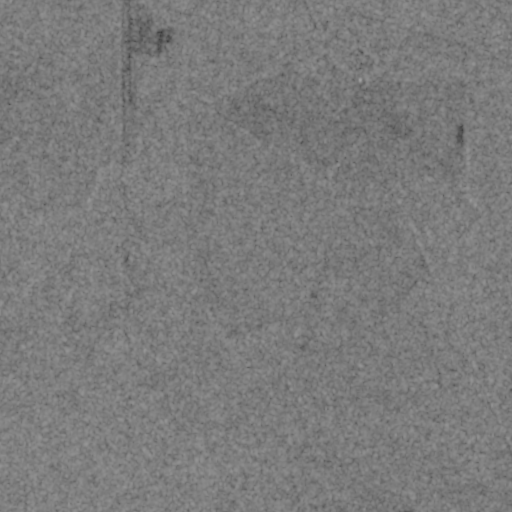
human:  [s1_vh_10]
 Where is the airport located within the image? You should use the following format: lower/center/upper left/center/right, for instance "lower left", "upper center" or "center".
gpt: The airport is located in the upper left of the image.
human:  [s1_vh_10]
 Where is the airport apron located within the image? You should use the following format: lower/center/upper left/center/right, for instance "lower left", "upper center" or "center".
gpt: The airport apron is located in the upper left of the image.
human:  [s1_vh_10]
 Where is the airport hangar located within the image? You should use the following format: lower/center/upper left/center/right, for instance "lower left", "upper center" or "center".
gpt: The airport hangar is located in the upper left of the image.
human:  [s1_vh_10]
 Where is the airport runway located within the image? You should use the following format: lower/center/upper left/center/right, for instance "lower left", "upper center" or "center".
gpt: The airport runway is located in the upper left of the image.
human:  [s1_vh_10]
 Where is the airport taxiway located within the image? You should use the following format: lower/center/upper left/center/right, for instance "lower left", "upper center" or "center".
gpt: The airport taxiway is located in the upper left of the image.
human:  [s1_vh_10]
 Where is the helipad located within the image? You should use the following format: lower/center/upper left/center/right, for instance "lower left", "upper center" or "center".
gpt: The helipad is located in the upper left of the image.
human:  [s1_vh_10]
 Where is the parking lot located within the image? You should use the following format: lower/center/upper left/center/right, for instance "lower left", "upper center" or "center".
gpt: The parking lot is located in the upper left of the image.
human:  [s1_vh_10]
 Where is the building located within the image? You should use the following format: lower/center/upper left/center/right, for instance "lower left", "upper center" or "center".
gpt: The building is located in the upper left of the image.
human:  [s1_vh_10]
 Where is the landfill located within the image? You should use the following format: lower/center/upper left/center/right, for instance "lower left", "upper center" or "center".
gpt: There is no landfill in the image.

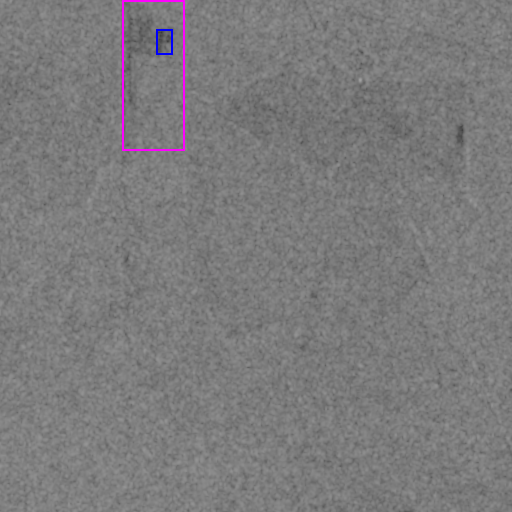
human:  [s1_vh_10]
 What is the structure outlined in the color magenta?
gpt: The structure outlined in magenta is an airport.
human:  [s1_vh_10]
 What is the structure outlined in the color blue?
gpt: The structure outlined in blue is an airport apron.
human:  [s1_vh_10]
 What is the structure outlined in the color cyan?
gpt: There is no cyan outline.